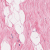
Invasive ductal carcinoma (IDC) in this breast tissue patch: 0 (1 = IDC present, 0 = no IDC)